八年级 · 度量几何学
如图, 直线 $A D$ 是三角形 $A B C$ 的对称轴, 点 $E, F$ 是 $A D$ 上的两点,若 $B D=2, A D=3$, 则图中阴影部分的面积是（）

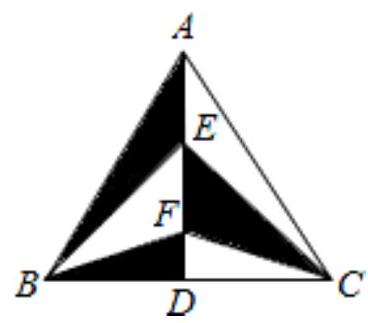
A. 1
B. 3
C. 6
D. 9
答案: B